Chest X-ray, PA view. Patient: 67 years old, sex M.
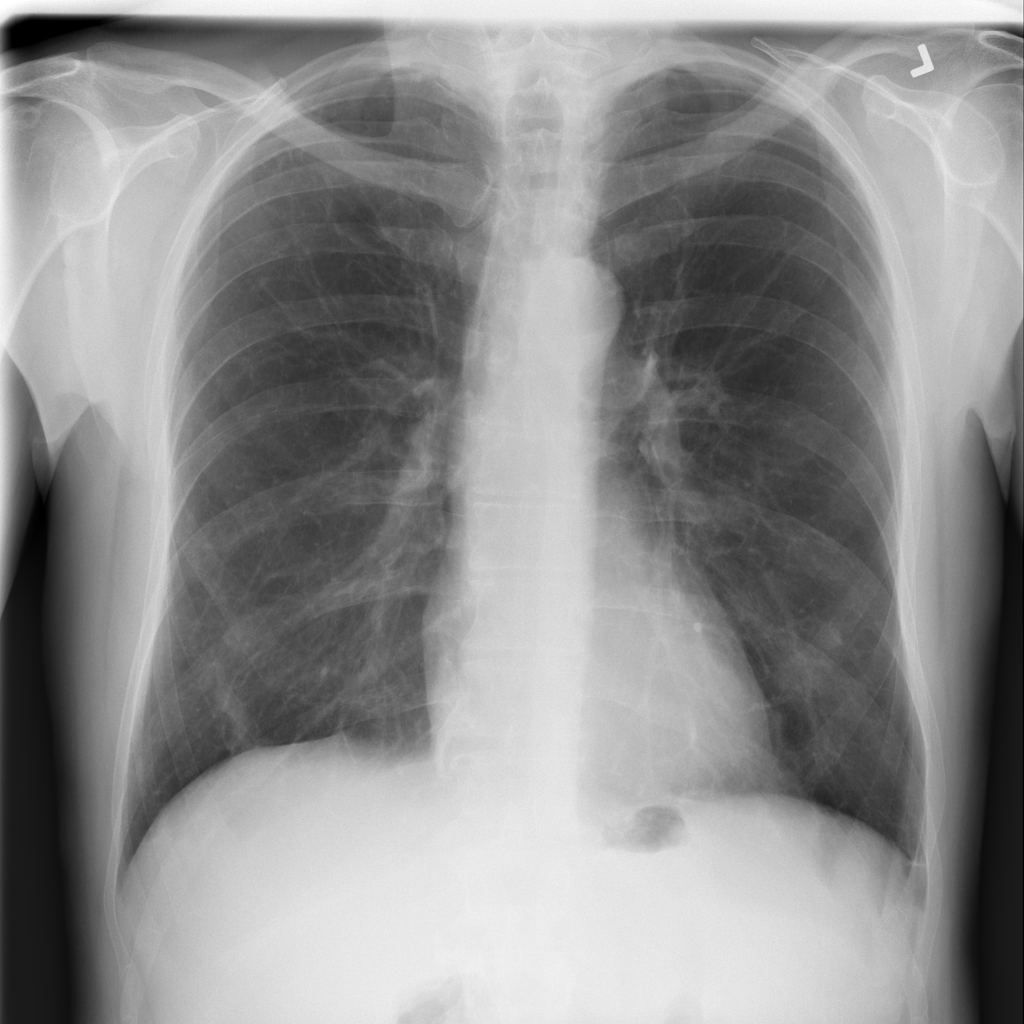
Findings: No Finding